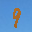
Label: 9